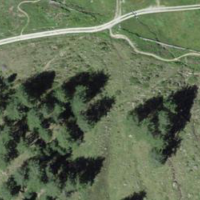
EUNIS habitat code: 31
Species observed at this site:
Zootoca vivipara